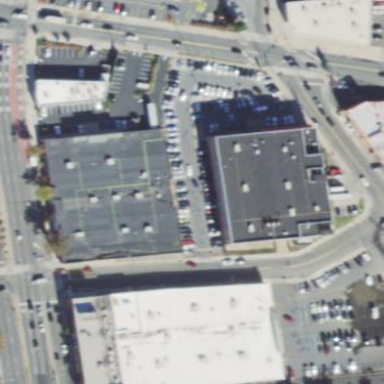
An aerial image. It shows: Building with furniture shop.